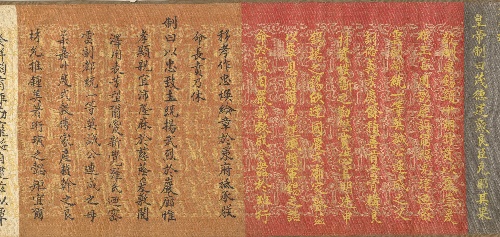
Title: 清  佚名  楷書英連成父母  誥命  卷|Scroll of Commission
Artist: Unidentified artist
Date: dated 1862
Object type: Handscroll
Classification: Paintings
Medium: Handscroll; silk
Culture: China
Period: Qing dynasty (1644–1911)
Dimensions: 11 3/16 x 138 in. (28.4 x 350.5 cm)
Department: Asian Art
Credit line: Gift of Frances Morris, 1949
Accession year: 1949
Repository: Metropolitan Museum of Art, New York, NY